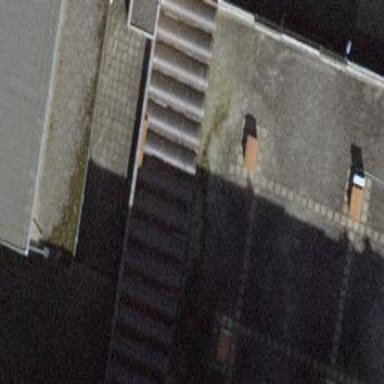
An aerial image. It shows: View of roof of building.